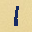
Label: 1